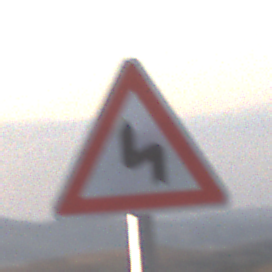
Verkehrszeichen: DoppelkurveZunaechstLinks
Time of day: SunriseSunset
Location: Outdoor (Nature)
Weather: PartlyCloudy
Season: NotSpecified
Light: Natural